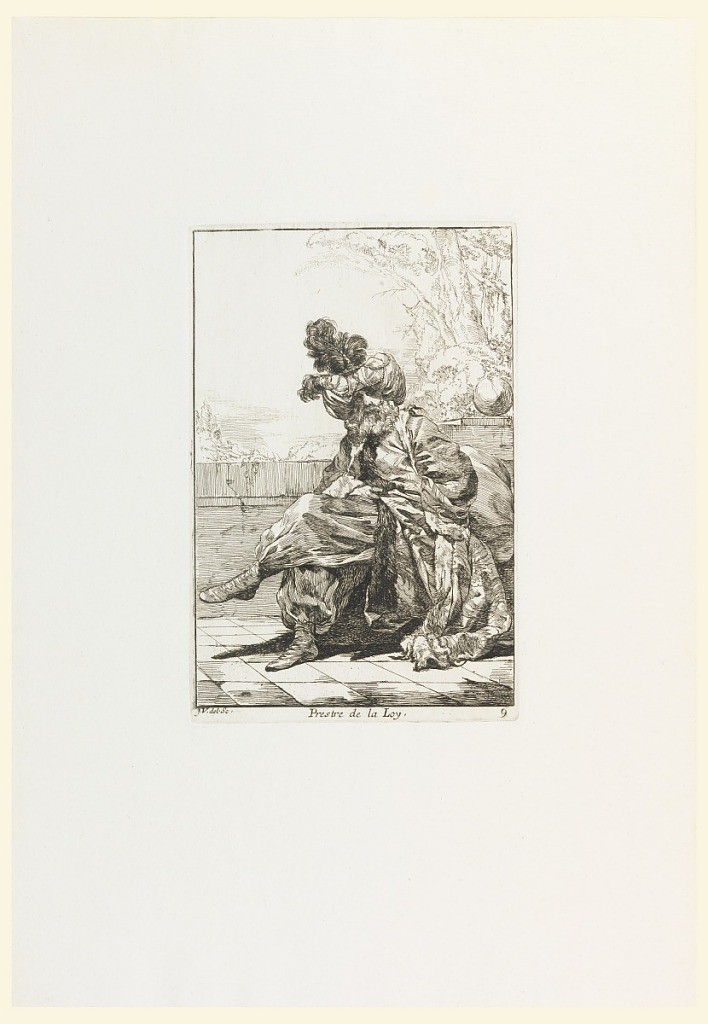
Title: Prestre de la Loy (The Priest of the Law), plate 9 from the series Caravanne du Sultan à la Mecque (Caravan of a Sultan Going to Mecca)
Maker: Joseph Marie Vien, French, 1716–1809
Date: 1748
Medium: Etching on cream laid paper
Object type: Print
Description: Bearded man in Turkish costume sits in front of low wall, with legs crossed. His torso is turned so that he faces frontally, his hands at waist. He wears plumed turban, with strings of pearls looped on fronts.